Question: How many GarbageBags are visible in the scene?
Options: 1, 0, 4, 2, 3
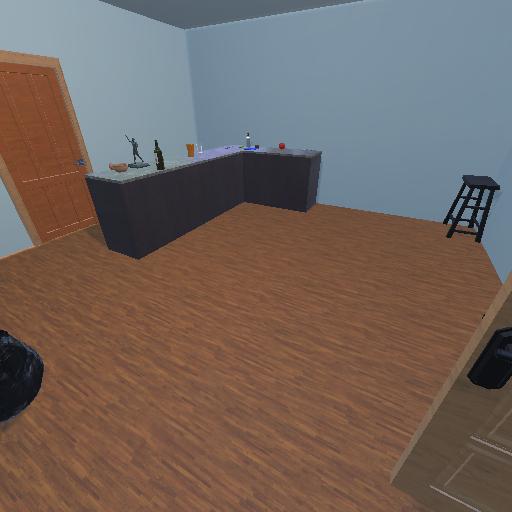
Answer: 1